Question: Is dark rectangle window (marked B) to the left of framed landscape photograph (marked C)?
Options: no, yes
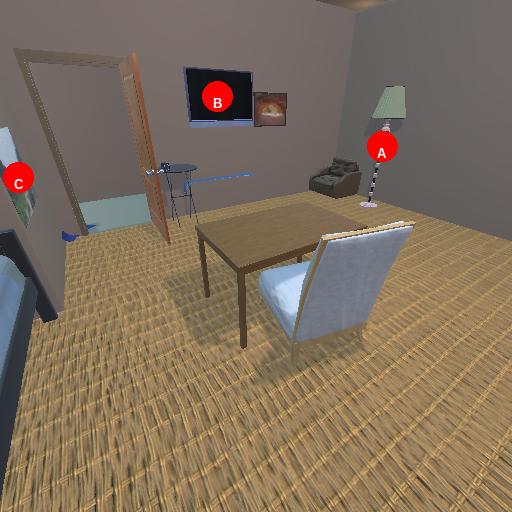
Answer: no